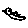
Label: bird